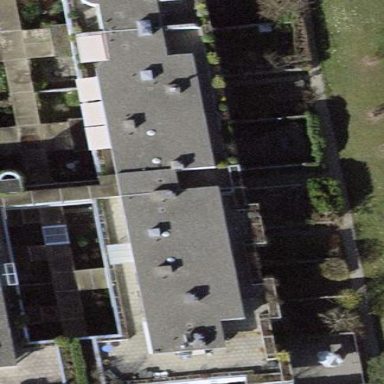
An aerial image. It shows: Building with flat roof.